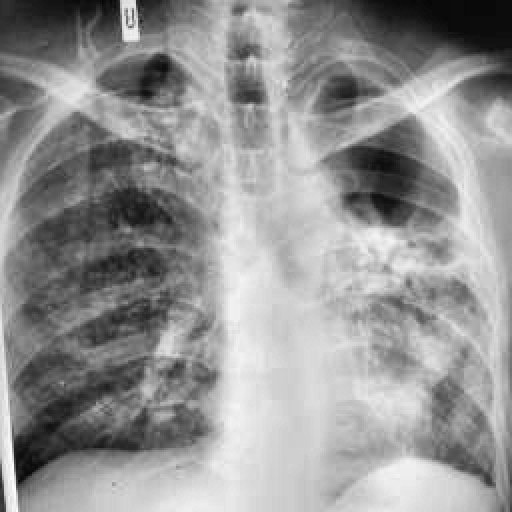
Finding: TUBERCULOSIS